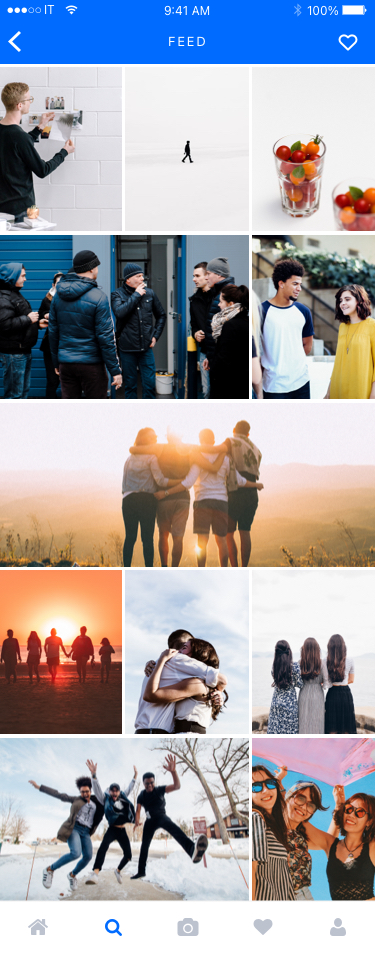
Text in this UI design:
FEED
100%
9:41 AM
IT